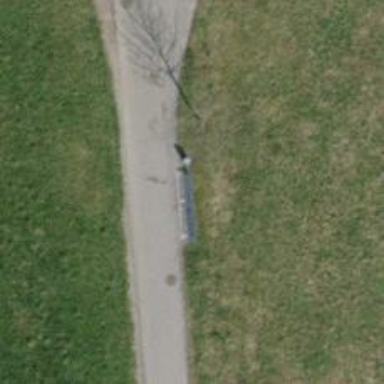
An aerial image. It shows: Bench for seating.